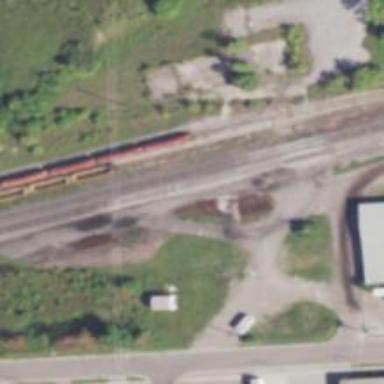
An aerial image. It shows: Railway siding for service.